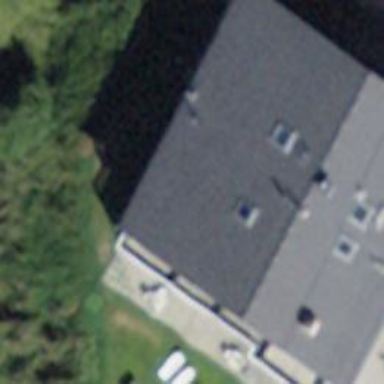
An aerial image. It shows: Hotel.